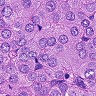
Metastatic tissue present: yes